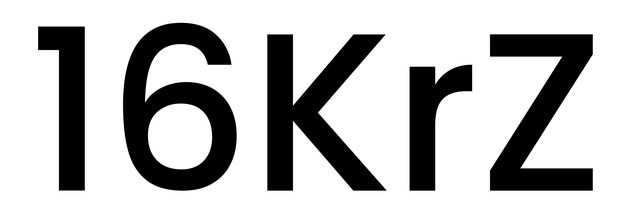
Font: Poppins-Medium